Question: I am using Lazarus and I have a form called 'TForm1' and the unit name's Unit 1. Inside here I have a procedure called 'mergeDATfile(a:shortint);' that makes some stuff.
By the way I had to create another form called 'TForm2' and inside this I have button (Button1). When it is pressed, it must call 'mergeDATfile(a:shortint);' from the 1st form.

How could I do it?
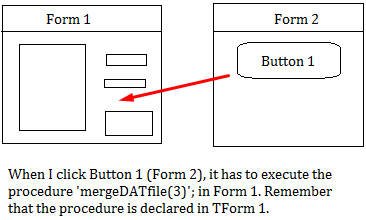
Answer: The obvious solution is to move the 'MergeDatFile' function into a common unit which can then be used by both form units.